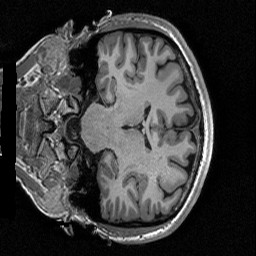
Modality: T1w
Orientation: coronal